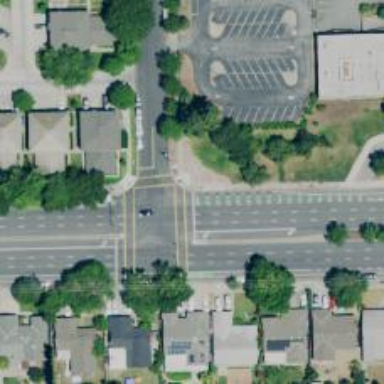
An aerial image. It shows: Solid stop line on the road marking.